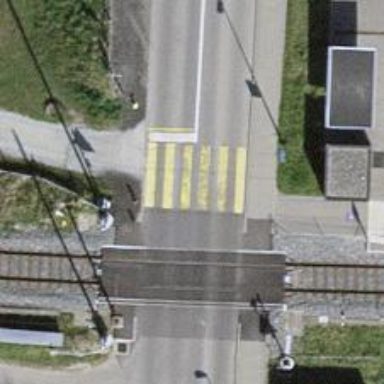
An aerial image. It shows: Uncontrolled zebra crossing on the road.